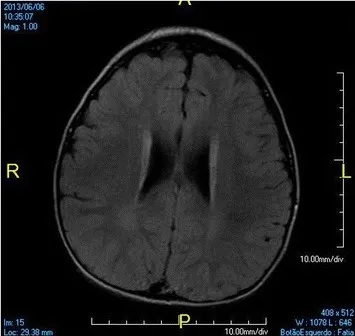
Brain MRI - Increased signal in FLAIR images in the withe matter territories adjacent to the lateral ventricles bodies and subcortical zone.
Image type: radiology (mri)